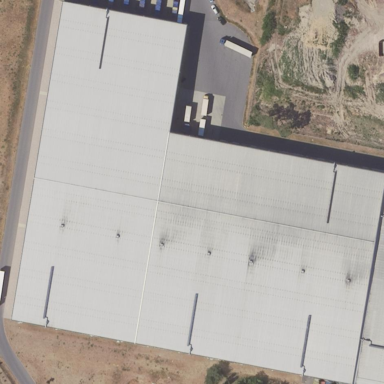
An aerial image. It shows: Warehouse.